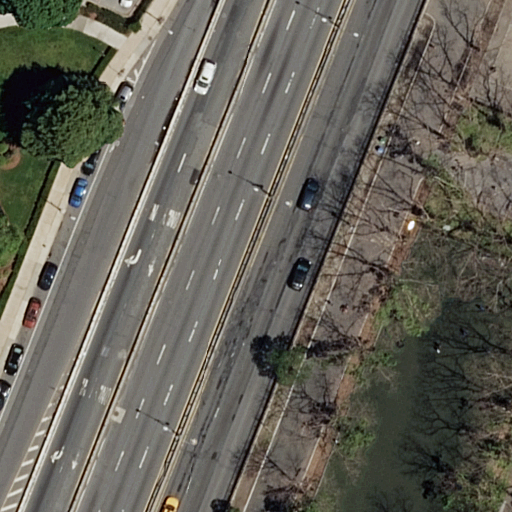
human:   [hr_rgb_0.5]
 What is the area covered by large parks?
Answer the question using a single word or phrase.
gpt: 4644m2

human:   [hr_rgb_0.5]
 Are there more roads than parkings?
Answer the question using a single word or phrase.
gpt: yes

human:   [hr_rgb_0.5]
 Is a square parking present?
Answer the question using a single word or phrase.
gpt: no

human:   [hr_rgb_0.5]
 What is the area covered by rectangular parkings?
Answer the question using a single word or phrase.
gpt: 14m2

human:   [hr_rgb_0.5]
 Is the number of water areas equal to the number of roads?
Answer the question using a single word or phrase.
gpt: no

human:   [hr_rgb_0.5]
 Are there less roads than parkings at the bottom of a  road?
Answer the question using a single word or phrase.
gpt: no

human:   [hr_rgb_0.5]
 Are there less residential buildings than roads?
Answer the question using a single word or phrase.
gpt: yes

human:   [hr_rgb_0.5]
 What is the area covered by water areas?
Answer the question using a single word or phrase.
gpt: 0m2

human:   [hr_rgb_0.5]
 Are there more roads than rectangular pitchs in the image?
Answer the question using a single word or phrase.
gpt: yes

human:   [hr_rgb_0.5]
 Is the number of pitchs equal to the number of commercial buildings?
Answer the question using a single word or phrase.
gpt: no

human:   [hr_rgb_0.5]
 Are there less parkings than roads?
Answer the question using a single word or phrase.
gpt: yes

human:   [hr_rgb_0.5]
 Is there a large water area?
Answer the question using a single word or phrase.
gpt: no

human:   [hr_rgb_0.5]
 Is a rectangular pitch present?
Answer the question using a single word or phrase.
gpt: yes

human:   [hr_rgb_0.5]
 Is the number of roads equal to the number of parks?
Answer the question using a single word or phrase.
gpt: no

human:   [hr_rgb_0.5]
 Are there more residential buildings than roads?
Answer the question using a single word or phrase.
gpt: no

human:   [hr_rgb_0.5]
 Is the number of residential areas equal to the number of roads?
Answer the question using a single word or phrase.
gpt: no

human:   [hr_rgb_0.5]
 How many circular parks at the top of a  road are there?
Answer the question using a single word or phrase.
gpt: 0

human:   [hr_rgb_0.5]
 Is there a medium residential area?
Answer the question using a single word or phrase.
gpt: no

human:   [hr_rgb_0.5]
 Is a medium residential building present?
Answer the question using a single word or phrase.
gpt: no

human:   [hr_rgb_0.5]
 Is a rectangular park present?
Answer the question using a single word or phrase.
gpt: yes

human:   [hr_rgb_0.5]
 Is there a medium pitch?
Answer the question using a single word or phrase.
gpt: no

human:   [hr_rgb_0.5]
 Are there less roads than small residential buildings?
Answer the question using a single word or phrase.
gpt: no

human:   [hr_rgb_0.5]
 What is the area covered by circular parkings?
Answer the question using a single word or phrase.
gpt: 0m2

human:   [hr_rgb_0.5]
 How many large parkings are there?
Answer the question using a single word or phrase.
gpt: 0

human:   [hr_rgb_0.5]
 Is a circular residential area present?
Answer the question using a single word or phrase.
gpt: no

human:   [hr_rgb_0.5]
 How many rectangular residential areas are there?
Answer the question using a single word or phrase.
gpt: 1

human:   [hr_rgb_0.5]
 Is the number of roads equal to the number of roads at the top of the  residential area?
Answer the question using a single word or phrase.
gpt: yes

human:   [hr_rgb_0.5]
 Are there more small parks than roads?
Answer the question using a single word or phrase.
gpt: no

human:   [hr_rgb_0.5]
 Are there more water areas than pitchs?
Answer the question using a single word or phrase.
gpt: no

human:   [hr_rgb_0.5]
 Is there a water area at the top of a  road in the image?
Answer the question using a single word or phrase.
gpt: no

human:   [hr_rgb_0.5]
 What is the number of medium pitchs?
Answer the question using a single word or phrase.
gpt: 0

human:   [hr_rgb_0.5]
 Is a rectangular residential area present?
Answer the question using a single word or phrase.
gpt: yes

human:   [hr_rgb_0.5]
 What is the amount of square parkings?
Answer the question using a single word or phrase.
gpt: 0

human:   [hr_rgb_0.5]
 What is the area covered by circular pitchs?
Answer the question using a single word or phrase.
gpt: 0m2

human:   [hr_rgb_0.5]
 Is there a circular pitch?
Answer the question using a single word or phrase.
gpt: no

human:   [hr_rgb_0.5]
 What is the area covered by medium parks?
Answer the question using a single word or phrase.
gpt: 0m2